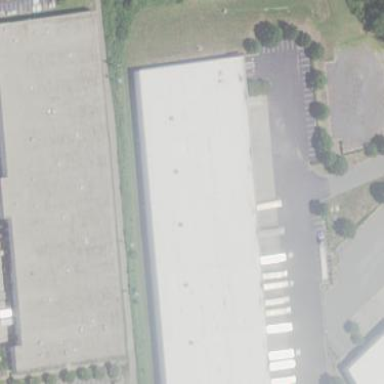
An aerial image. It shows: Warehouse.